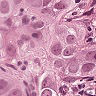
Metastatic tissue present: yes